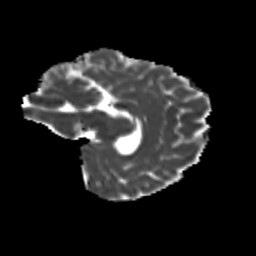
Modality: MD
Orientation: sagittal
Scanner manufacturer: siemens
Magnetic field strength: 3 T
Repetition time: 9.2 s
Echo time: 0.084 s